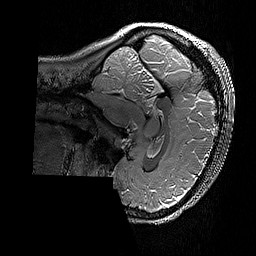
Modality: T2w
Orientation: sagittal
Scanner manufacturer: siemens
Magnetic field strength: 3 T
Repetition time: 3.2 s
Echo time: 0.428 s